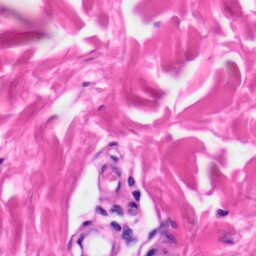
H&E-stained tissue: Skin